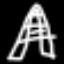
Label: The Eiffel Tower